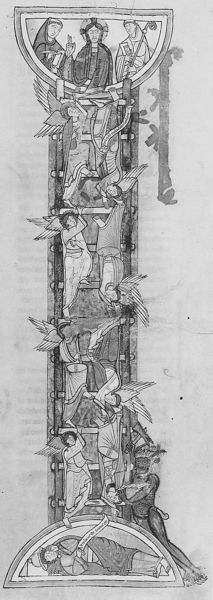
Titel: Werke von Bernard von Clairvaux
Künstler: Hildebert von Lavardin
Standort: Herkunftsort: Anchin, Saint-Sauveur (EU - F)
Institution: Douai, Bibliothèque Municipale
Schlagwörter: flügel, mann, menschen, finger, säule, zeichnung, rahmen, tot, gewand, turm, engel, liegen, schlafend, stab, rundbogen, leiter, bischof, zeigefinger, inschrift, stufen, podest, buch, schwarzweiß, initiale, heiligenschein, christus, jesus, segnen, mönch, mönche, heilige, hirtenstab, maria, auferstehung, tonsur, bischofsstab, buchmalerei, himmelsleiter, jakob, psalter, sürzen, urvater, i, o